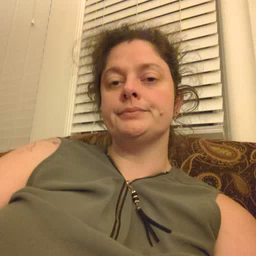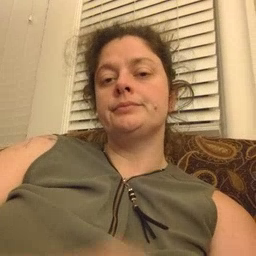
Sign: icecream